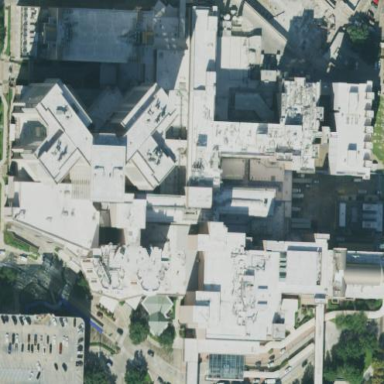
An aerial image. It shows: Hospital building providing healthcare services.